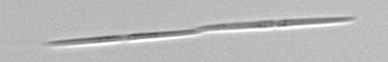
Label: Pseudo-nitzschia